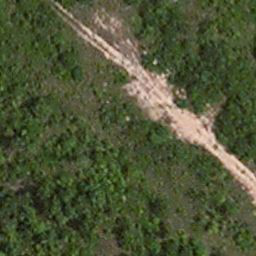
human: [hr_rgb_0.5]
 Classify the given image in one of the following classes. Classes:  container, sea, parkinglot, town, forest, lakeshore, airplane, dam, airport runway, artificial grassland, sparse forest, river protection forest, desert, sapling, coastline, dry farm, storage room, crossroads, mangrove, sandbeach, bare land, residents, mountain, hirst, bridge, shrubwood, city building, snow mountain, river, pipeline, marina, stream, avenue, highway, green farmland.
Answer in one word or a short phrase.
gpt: avenue